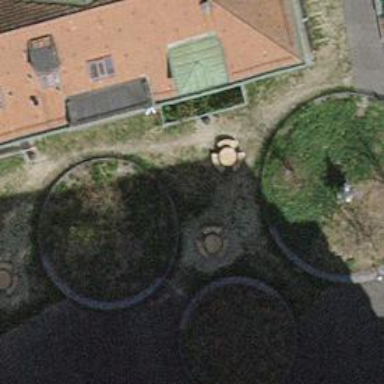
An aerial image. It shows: Picnic table located in leisure land area.